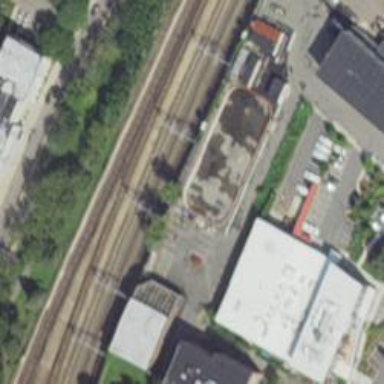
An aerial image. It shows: Railway track with contact line for electrification.